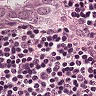
Metastatic tissue present: yes